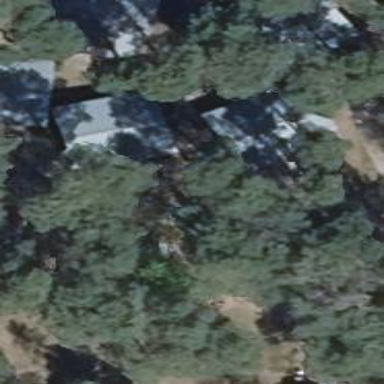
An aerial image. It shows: Cabin.